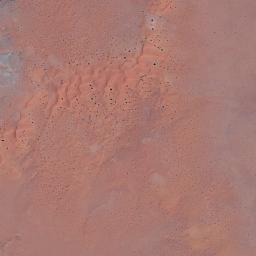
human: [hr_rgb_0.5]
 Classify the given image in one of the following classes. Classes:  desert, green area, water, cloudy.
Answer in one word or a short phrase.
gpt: desert